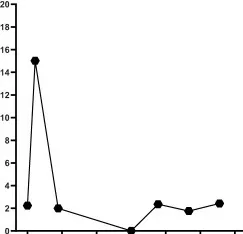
Laboratory Inspection. DDi:. Dimer.
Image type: chart (chart)